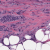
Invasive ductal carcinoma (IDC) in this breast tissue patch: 1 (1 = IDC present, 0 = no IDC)